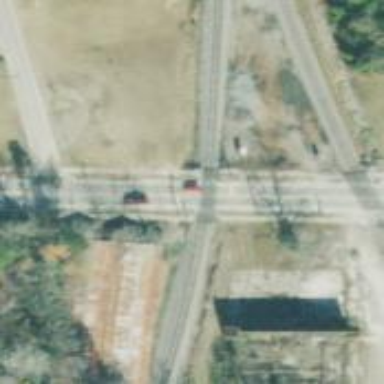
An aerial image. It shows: Level crossing with lights at the railway.